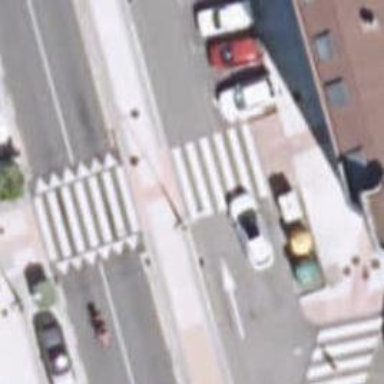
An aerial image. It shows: Zebra crossing on the road.